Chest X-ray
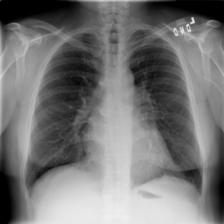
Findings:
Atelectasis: negative
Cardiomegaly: positive
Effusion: negative
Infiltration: negative
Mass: negative
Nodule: negative
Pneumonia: negative
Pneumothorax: negative
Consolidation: negative
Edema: negative
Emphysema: negative
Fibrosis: negative
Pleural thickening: negative
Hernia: negative